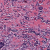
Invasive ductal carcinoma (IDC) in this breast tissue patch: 1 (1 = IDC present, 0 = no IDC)